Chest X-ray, PA view. Patient: 49 years old, sex M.
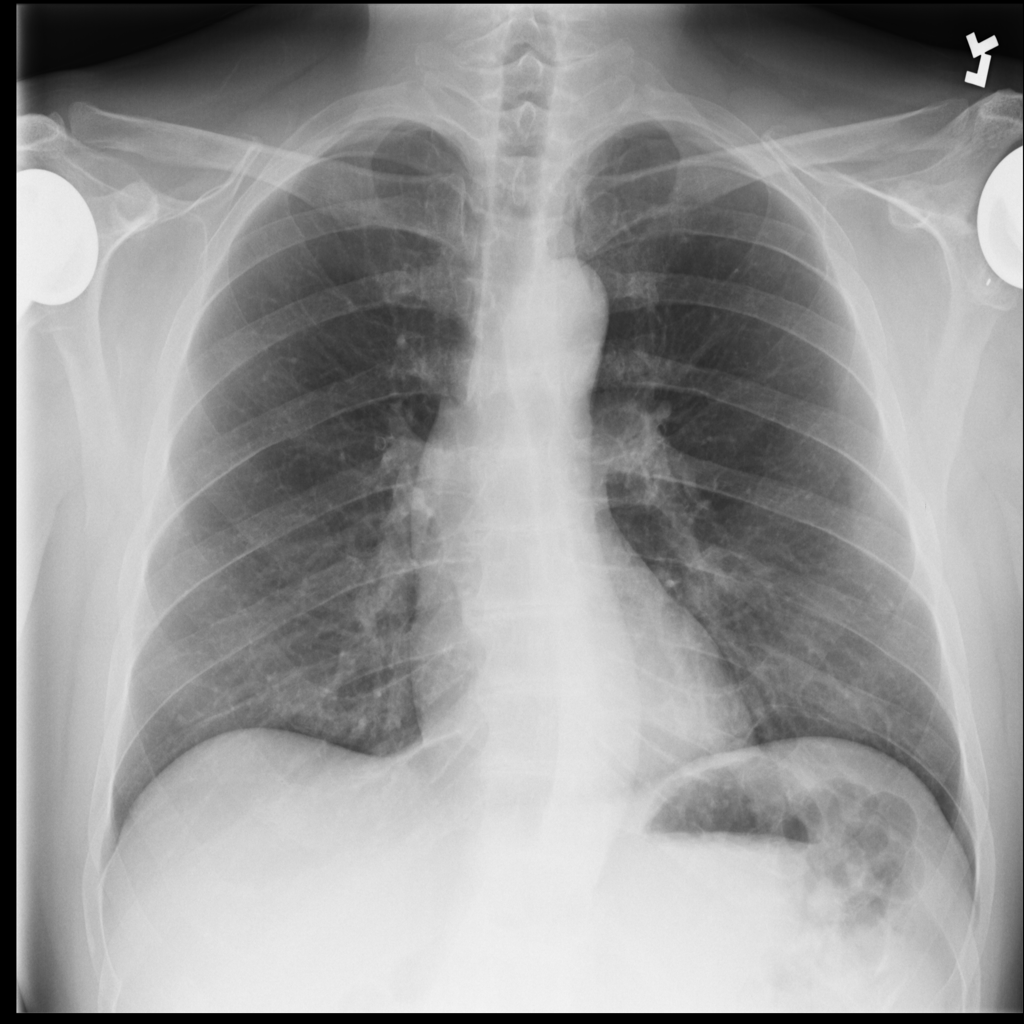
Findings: No Finding